Question: I want to show an action menu when I Press the ExtendedFloatingActionButton as in the image. My menu has 4 items, but I can't figure out how to easily make the FAb expand to display the actions.
I know ExtendedFloatingActionButton is a child class of MaterialButton, rather than FloatingActionButton, therefore working with it slightly differs from using the normal FAB
'''
<com.google.android.material.floatingactionbutton.ExtendedFloatingActionButton
android:id="@+id/fab"
android:layout_width="wrap_content"
android:layout_height="wrap_content"
android:layout_gravity="bottom|end"
android:layout_margin="16dp"
app:backgroundTint="@color/colorAccent"
android:contentDescription="Menu"
android:text="Menu"
app:iconTint="@color/card_background"
android:textColor="@color/background_card"
android:textStyle="bold"
app:icon="@drawable/ic_menu_black_24dp" />
'''
I want to have a result like this:

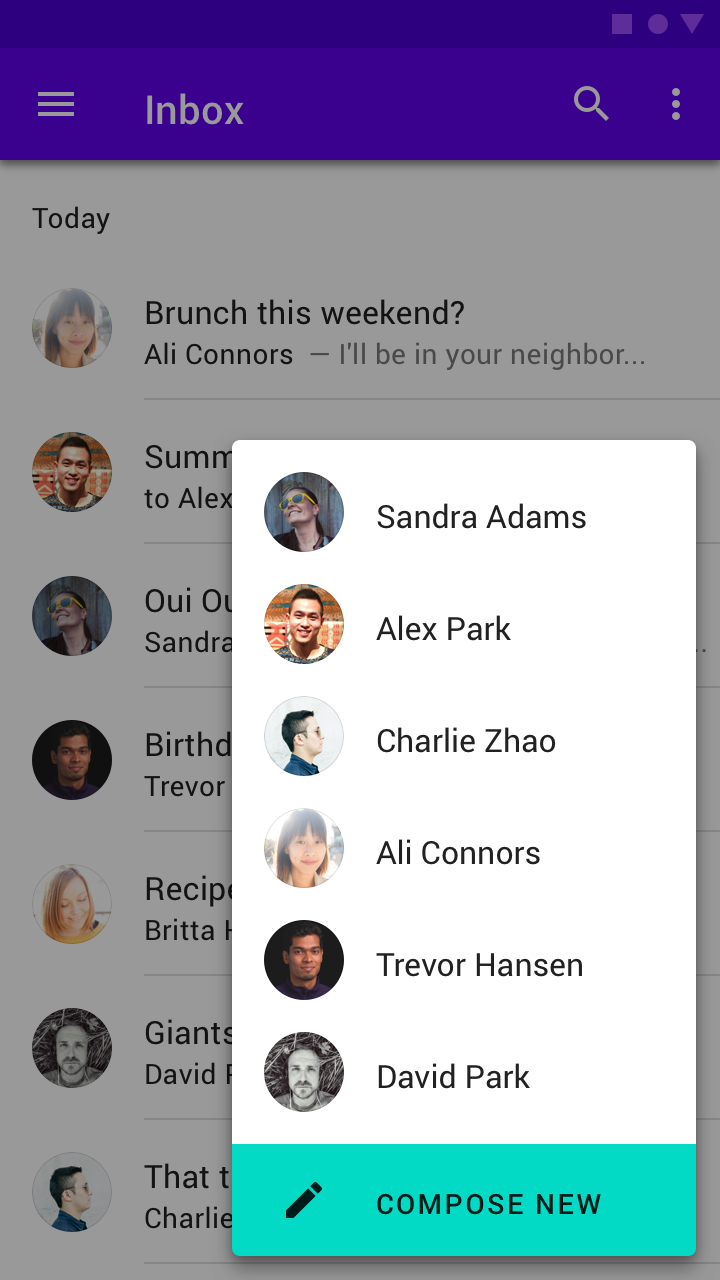
Answer: I have found an easy implementation for a FloatingActionButton, but not for an 'ExtendedFloatingActionButton'.

<URL>